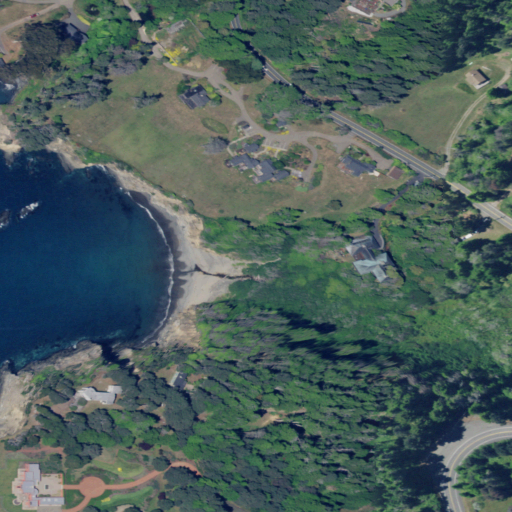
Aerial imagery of valley in California named Dark Gulch containing evergreen forest, shrub, woody wetlands, grassland, open water, open development, low intensity development, herbaceous wetlands, and medium intensity development